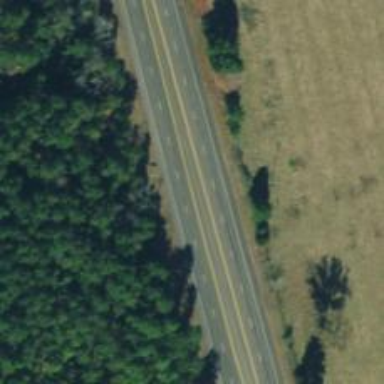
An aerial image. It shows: Trunk highway.